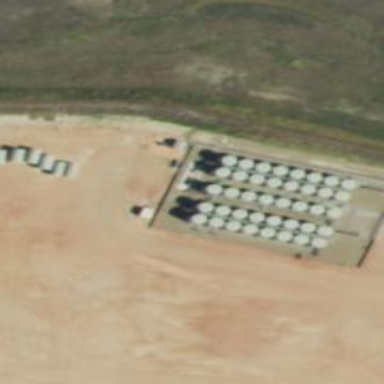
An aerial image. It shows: Storage tank with man-made structure.